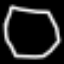
Label: octagon